Question: I have a slider component that should handle all click events. I have overlaid a few tool-tip icons over this slider using absolute positioning. I want to be able to mouseover the tool-tip icons and trigger their mouseover event, but I don't want these icons to block clicking on the slider.
Any ideas?
For the slider, I'm using Angular Materials' "mat-slider". For the icons, I have mat-icons that are using matTooltip.
I don't think this question is really Angular specific necessarily, but I'd greatly appreciate any help :)
Not much code to show, but here's an image of what the slider looks like. The comment icons can block clicking on the slider. Right now, I have the comment icons use this class:
'''
.comment-icon {
position: absolute;
z-index: -1;
}
'''

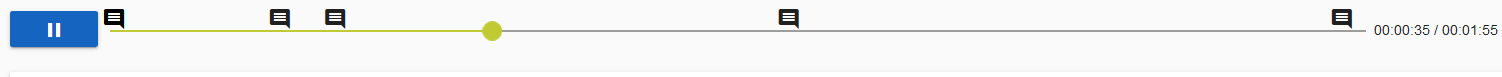
Answer: That's a tough one since something like 'pointer-events: none;' would prevent hover and even JS from listening to mouseover events.
What you could do is add a click listener to the tooltips, and if the mouse position is within the bounds of the slider it'll trigger the click event on that too.
Something like:
'''
document.querySelector('.comment-icon').addEventListener('click', e => {
const slider = document.querySelector('.slider');
const sliderBounds = slider.getBoundingClientRect();
if (e.clientX >= sliderBounds.left && e.clientX <= sliderBounds.right
&& e.clientY >= sliderBounds.top && e.clientY <= sliderBounds.bottom) {
slider.click();
}
});
'''
Here's a quick fiddle: <URL>